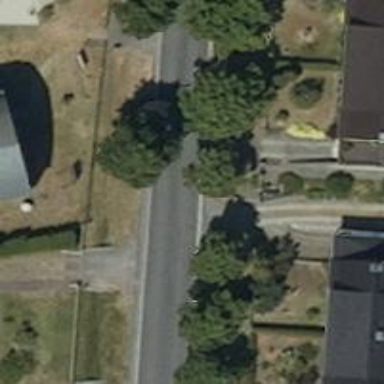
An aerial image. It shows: Evergreen broadleaved tree.